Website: lowes
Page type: customer-info-address
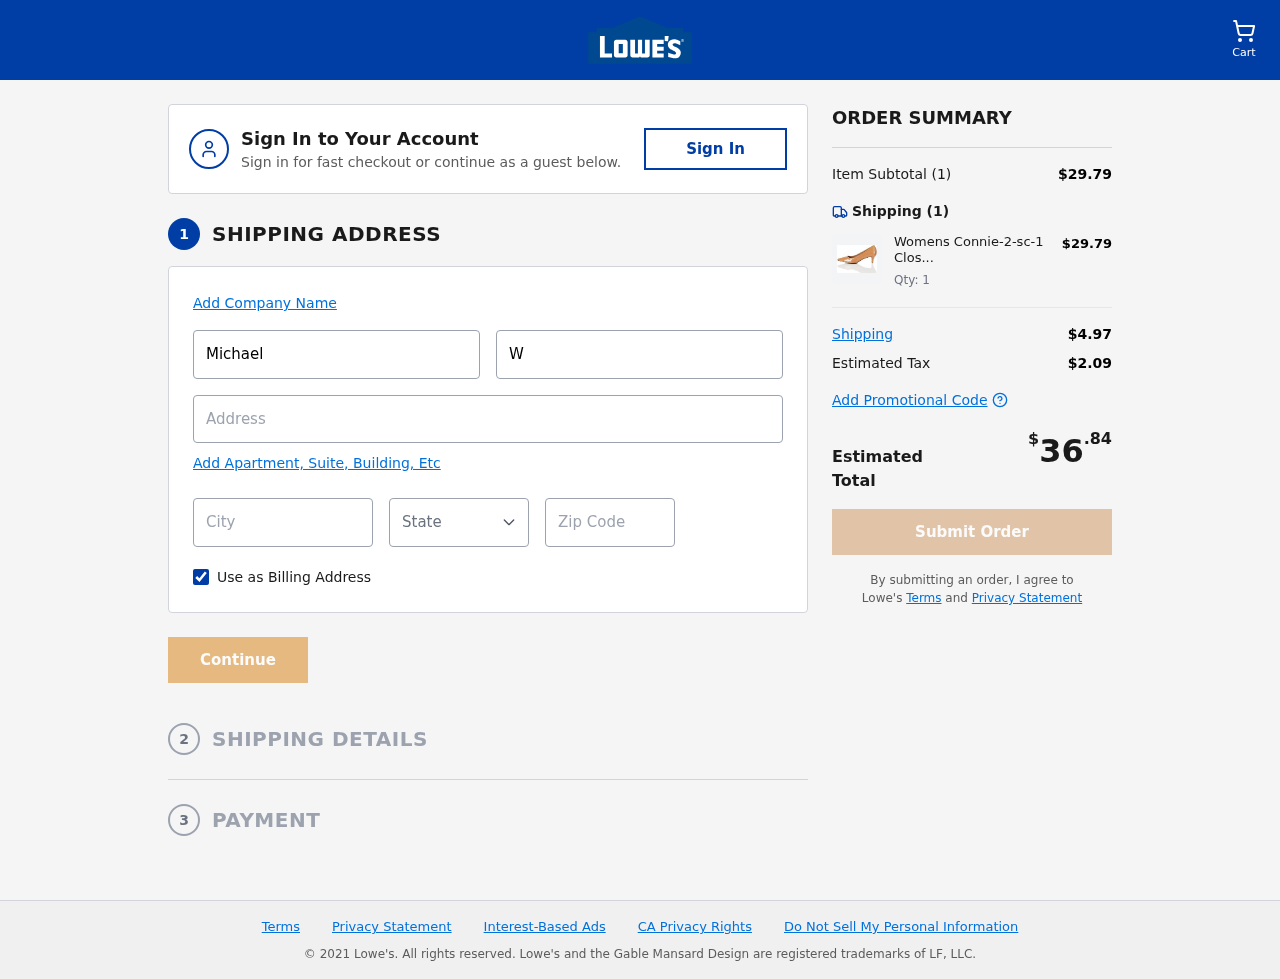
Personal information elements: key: PII_CITY
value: Jessicamouth
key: PII_FIRSTNAME
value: Michael
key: PII_LASTNAME
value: Walker
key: PII_POSTCODE
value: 02304
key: PII_STATE_ABBR
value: MI
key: PII_STREET
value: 74075 Davis Loaf Suite 495
Product elements: key: PRODUCT1_NAME
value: Womens Connie-2-sc-1 Closed Toe Heels
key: PRODUCT1_PRICE
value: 29.79
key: PRODUCT1_QUANTITY
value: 1
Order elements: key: ORDER_NUM_ITEMS
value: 1
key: ORDER_SUBTOTAL
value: $29.79
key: ORDER_NUM_ITEMS2
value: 1
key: ORDER_SHIPPING_COST
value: $4.97
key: ORDER_TAX
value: $2.09
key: ORDER_TOTAL
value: $36.84